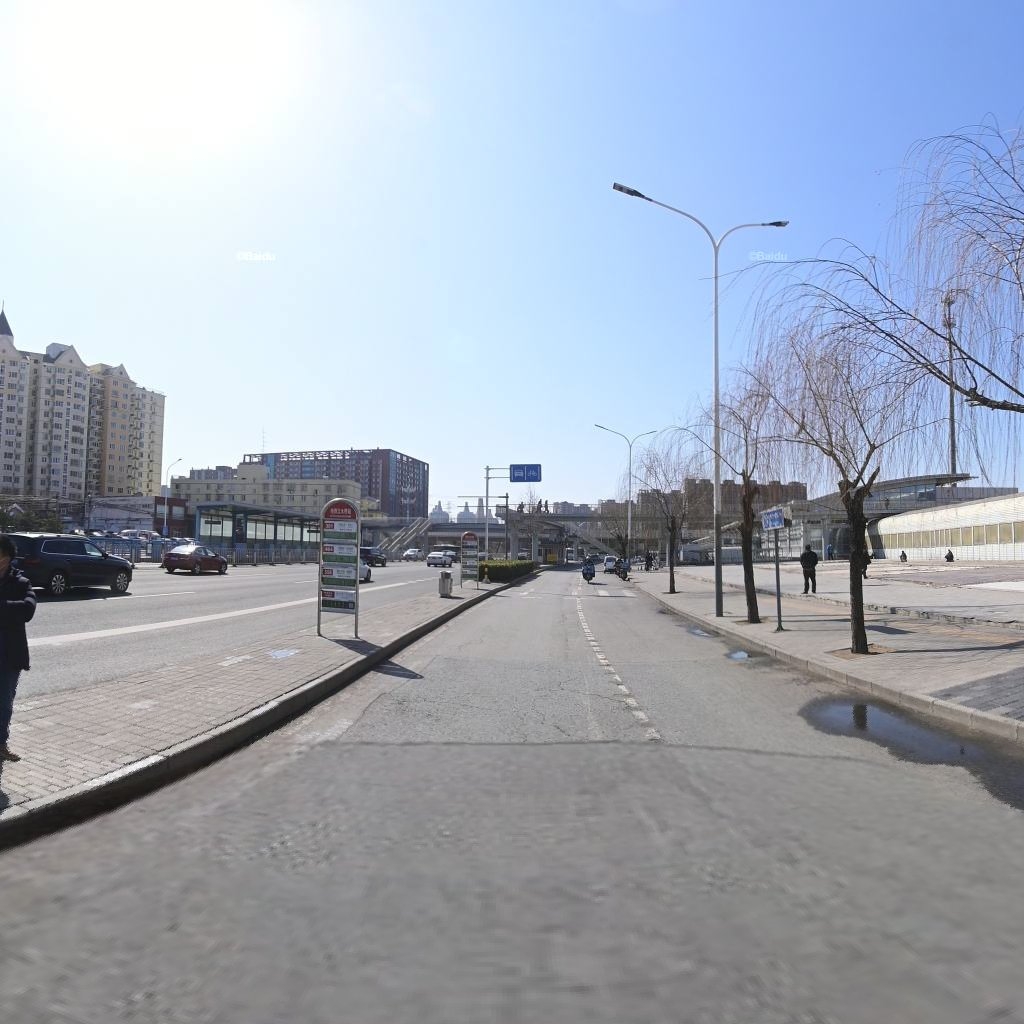
Region: Chaoyang
Road damage annotations: alligator crack